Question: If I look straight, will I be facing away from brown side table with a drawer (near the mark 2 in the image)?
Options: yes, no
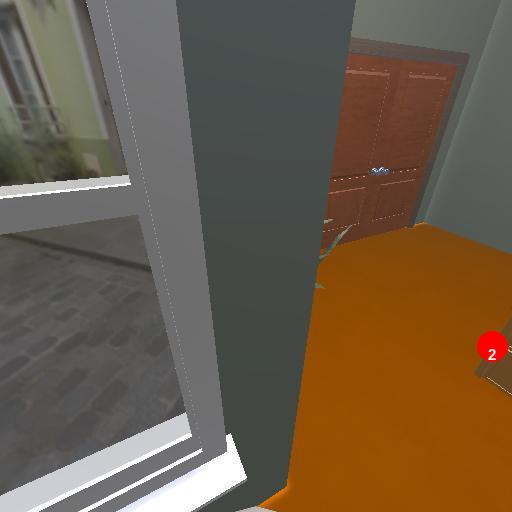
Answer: yes